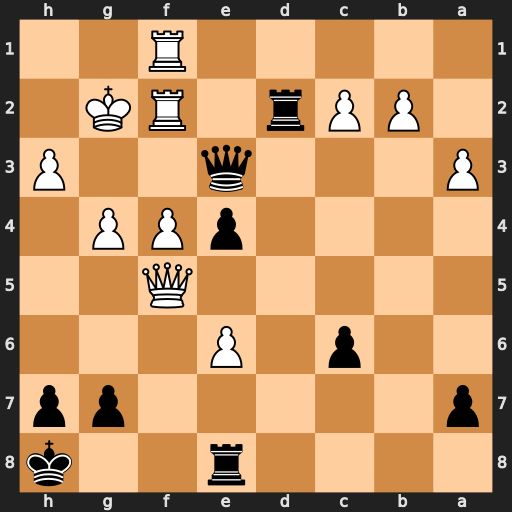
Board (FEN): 4r2k/p5pp/2p1P3/5Q2/4pPP1/P3q2P/1PPr1RK1/5R2
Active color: b
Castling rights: -
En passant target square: -
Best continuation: Qf3+ Kg1 Qg3+